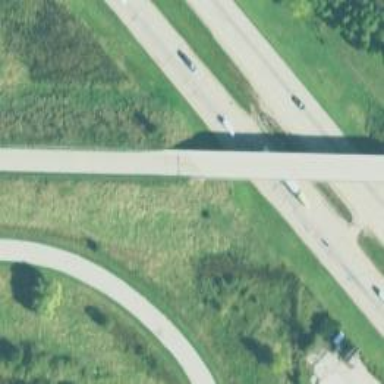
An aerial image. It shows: Tertiary road passing over bridge.